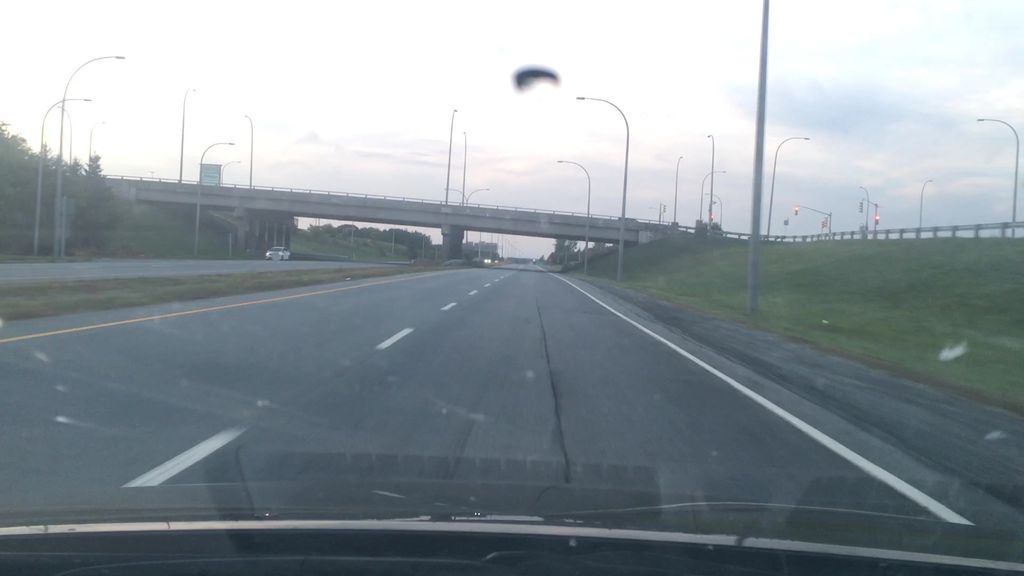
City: halifax